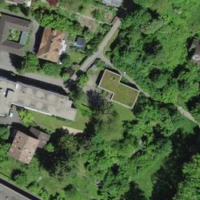
EUNIS habitat code: 55
Species observed at this site:
Symphoricarpos albus